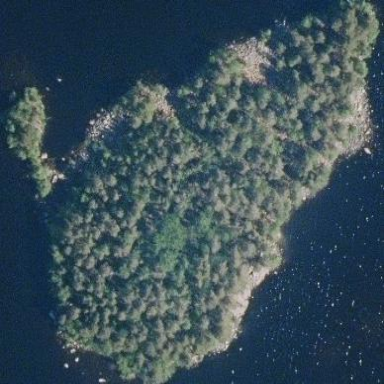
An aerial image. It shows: Islet covered with woodland.